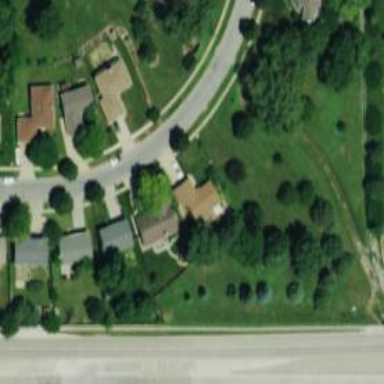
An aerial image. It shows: Residential road.